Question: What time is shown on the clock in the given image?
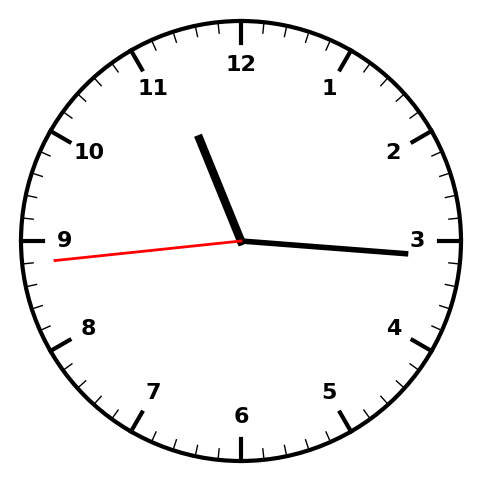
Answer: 11:15:44